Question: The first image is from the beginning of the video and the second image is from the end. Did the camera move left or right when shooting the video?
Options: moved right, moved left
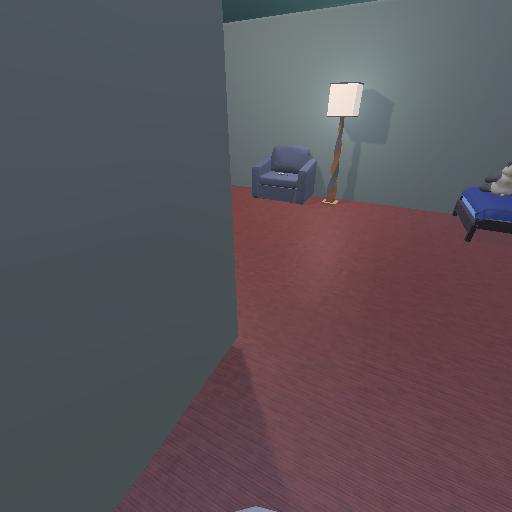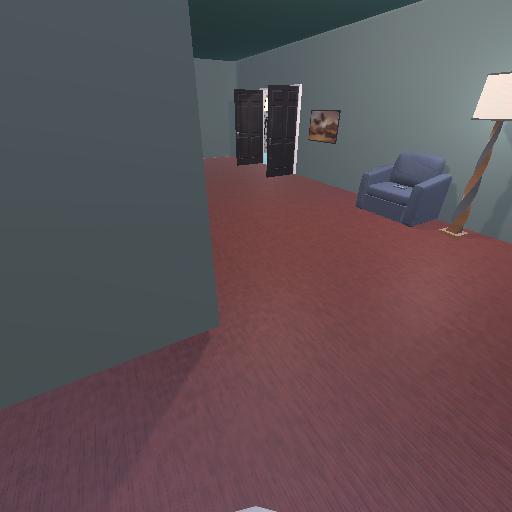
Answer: moved right